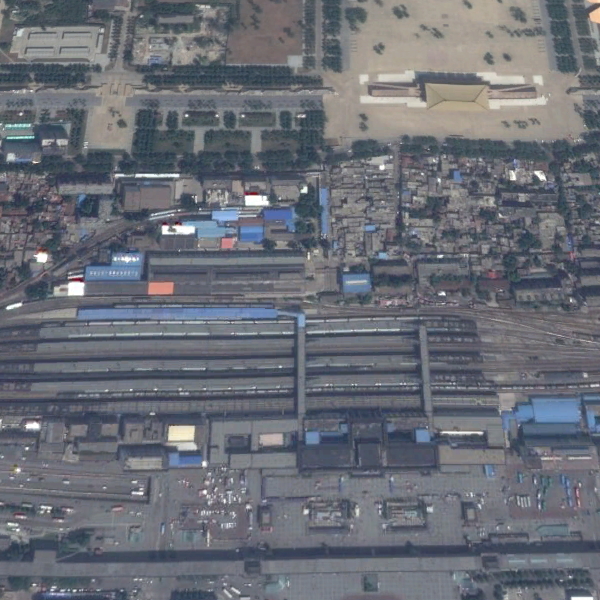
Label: RailwayStation